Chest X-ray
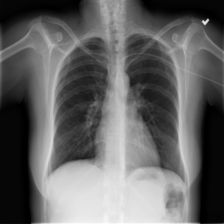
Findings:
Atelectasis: negative
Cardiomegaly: negative
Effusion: negative
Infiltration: positive
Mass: negative
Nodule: negative
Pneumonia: negative
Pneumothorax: negative
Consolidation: negative
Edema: negative
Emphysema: negative
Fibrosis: negative
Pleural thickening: negative
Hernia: negative